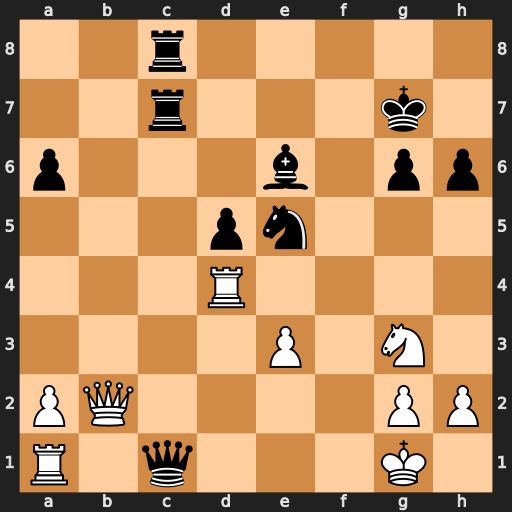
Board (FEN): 2r5/2r3k1/p3b1pp/3pn3/3R4/4P1N1/PQ4PP/R1q3K1
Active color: w
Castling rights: -
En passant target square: -
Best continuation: Rxc1 Rxc1+ Nf1